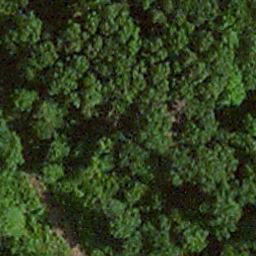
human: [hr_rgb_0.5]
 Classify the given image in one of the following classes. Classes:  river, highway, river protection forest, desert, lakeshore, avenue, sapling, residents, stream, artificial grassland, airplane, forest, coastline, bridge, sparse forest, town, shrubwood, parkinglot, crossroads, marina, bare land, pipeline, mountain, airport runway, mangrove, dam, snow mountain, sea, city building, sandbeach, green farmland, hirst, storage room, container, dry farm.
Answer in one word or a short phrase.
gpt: forest